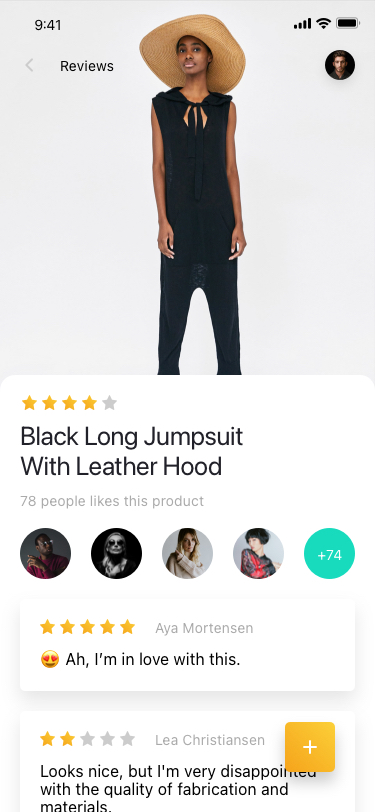
Text in this UI design:
😍 Ah, I’m in love with this.
Aya Mortensen
Looks nice, but I'm very disappointed with the quality of fabrication and materials.
Lea Christiansen
+74
Black Long Jumpsuit
With Leather Hood
78 people likes this product
Reviews